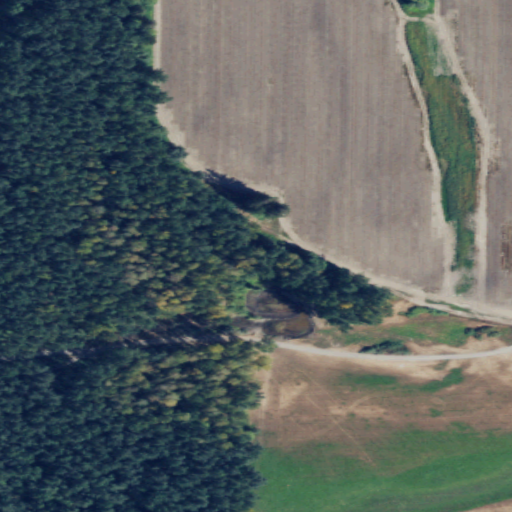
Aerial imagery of island in Washington named Hart Island containing cultivated crops, mixed forest, deciduous forest, shrub, low intensity development, open development, and pasture